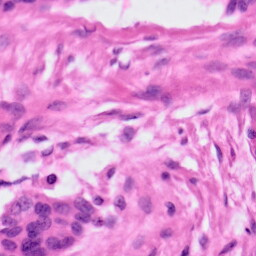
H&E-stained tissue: Ovarian